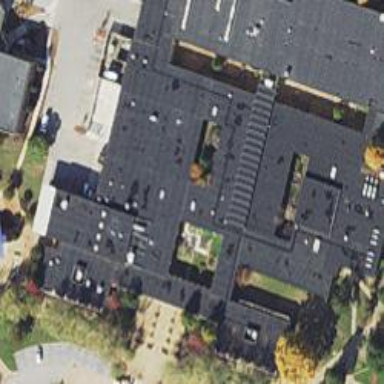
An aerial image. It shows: College building.